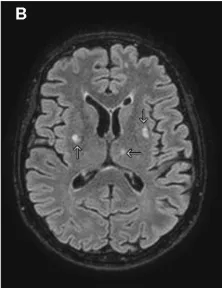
MRI of the brain. (B) T2/FLAIR axial view shows additional lesions involving left thalamus and lenticular nuclei.
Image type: radiology (mri)